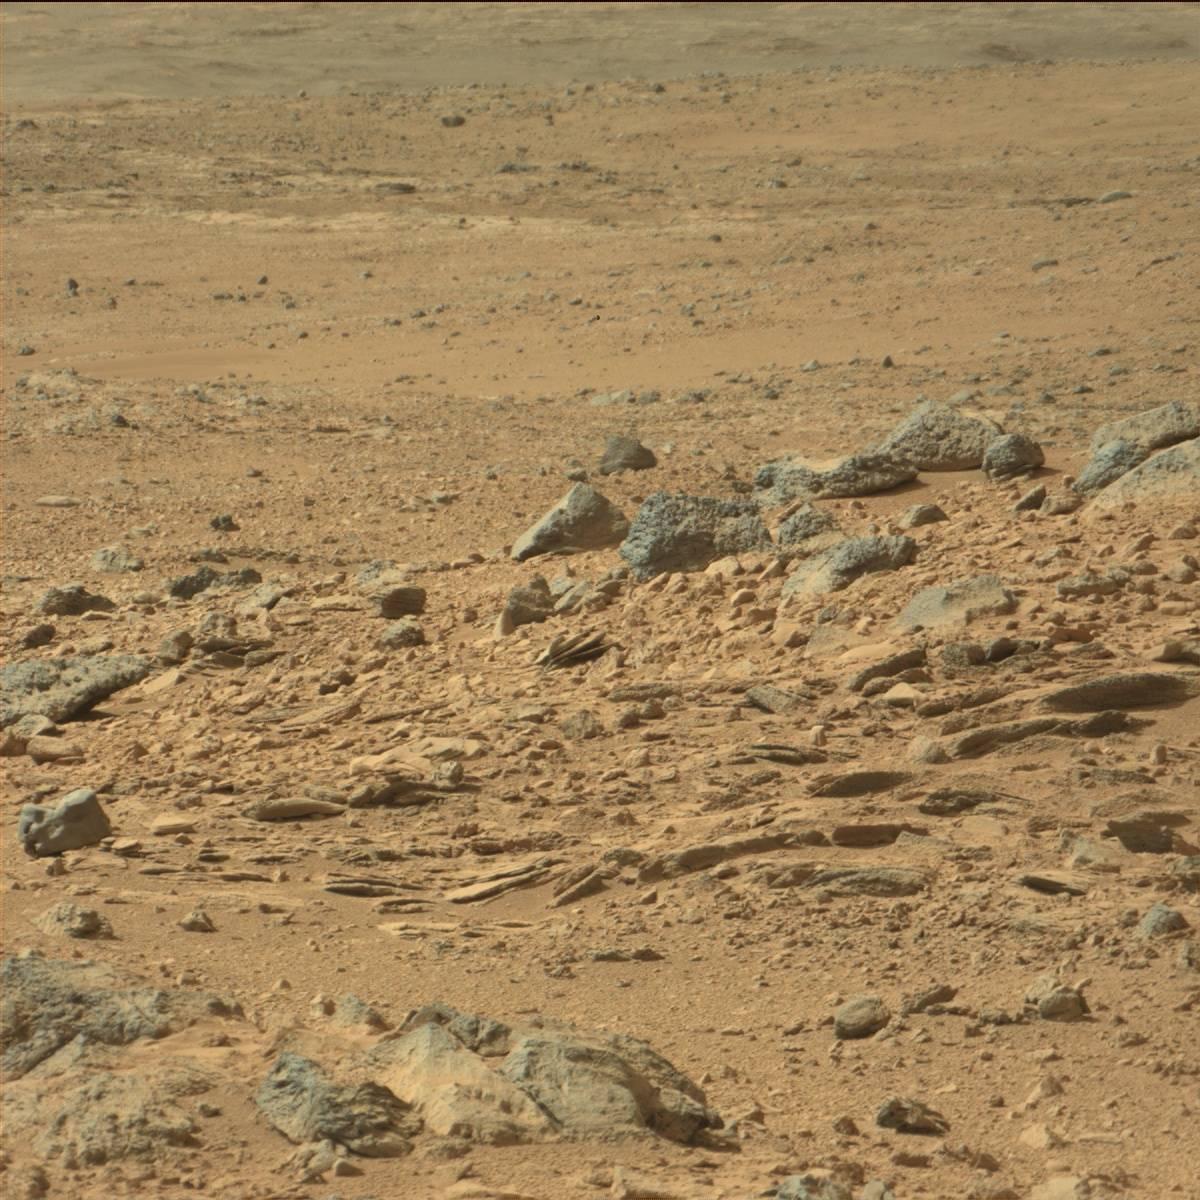
Terrain classes present: Bedrock, Ridge, Rock, Sand / Soil